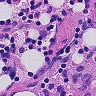
Metastatic tissue present: no